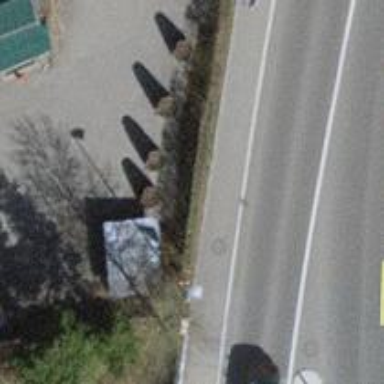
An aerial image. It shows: Paved footway.